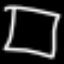
Label: square